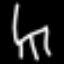
Label: chair